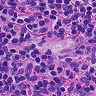
Metastatic tissue present: no